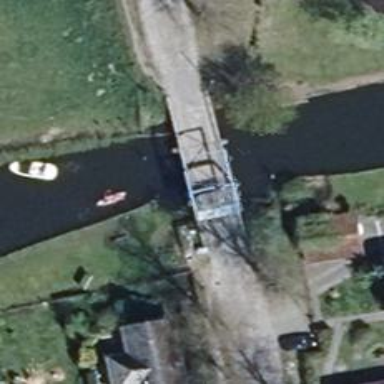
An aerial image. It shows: Drawbridge obstacle over waterway.